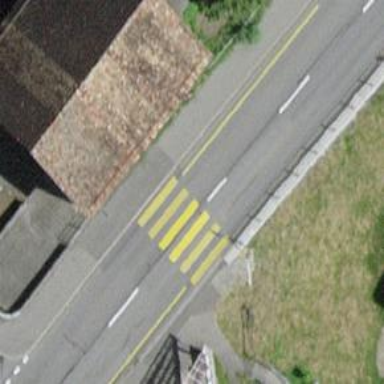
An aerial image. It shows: Uncontrolled road crossing.